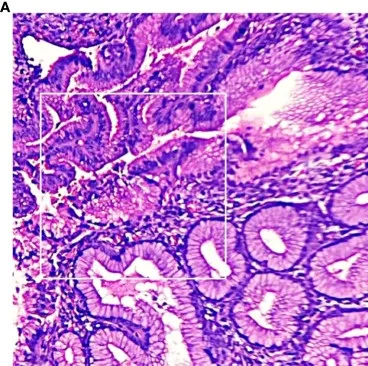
LEGH (*) and ALEGH (#) were observed in hematoxylin and eosin (HE) stained slides. (A) case 2, magnification x200.
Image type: pathology (h&e)